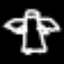
Label: angel